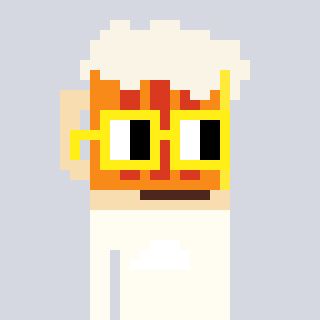
a pixel art character with square yellow glasses, a beer-shaped head and a grayscale-colored body on a cool background